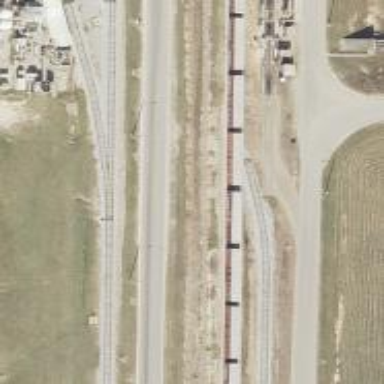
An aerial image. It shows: Rail spur service.